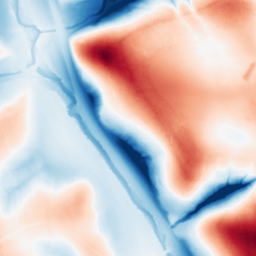
Category: classical
Decomposition family: uniform
Decomposition parameters: size: 100
Upsampling method: edge_directed
Upsampling parameters: scale: 2
Upsampling scale: 2